Field crop: tomato
Growth stage: 1
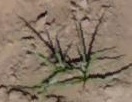
Species: cyperus